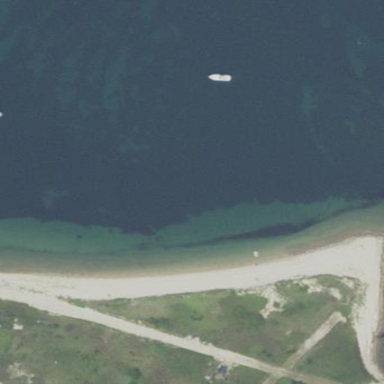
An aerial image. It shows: Beautiful beach with natural surroundings.